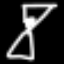
Label: hourglass